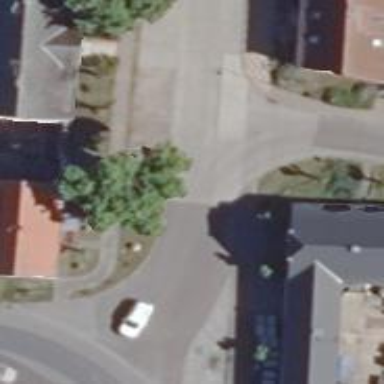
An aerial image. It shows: Residential road with asphalt surface.